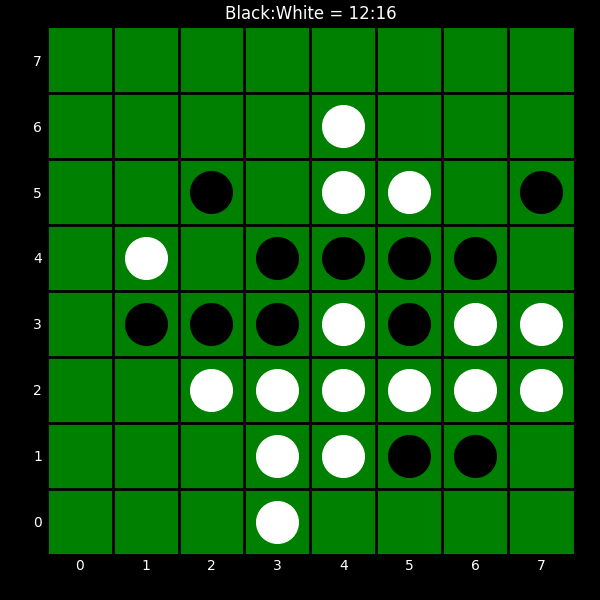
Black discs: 12
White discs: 16